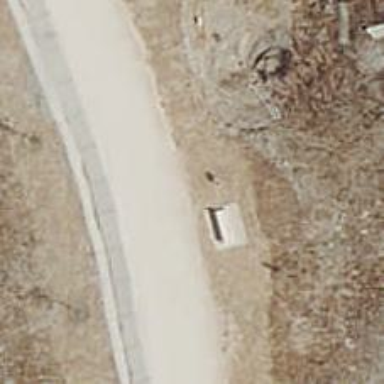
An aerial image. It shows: Concrete bench.